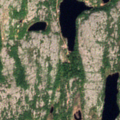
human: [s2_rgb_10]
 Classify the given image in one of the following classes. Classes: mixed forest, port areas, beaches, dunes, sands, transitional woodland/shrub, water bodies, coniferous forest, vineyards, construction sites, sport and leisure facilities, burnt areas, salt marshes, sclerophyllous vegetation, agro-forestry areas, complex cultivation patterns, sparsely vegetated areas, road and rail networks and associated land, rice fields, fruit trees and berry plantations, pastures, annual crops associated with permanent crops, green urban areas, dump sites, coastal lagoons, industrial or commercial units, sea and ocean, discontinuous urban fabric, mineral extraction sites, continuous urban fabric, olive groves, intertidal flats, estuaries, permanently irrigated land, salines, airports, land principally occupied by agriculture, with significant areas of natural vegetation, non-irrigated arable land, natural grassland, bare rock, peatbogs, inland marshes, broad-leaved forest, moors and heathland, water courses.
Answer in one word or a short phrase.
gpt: mixed forest, bare rock